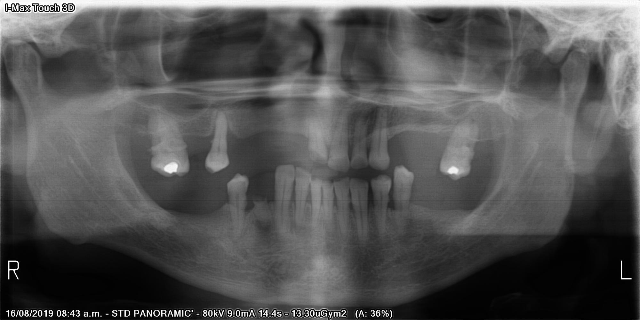
adult